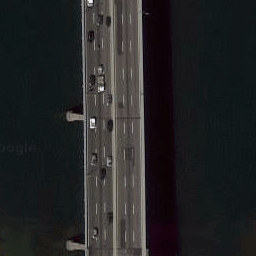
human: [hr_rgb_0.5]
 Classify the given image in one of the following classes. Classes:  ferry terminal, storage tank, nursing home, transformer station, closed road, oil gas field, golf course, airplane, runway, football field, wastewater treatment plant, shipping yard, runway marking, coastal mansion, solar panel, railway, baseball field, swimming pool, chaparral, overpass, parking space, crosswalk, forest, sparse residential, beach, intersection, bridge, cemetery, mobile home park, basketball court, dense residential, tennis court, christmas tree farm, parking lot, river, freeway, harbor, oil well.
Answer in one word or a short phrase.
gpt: bridge